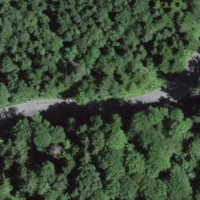
EUNIS habitat code: 44
Species observed at this site:
Turdus philomelos